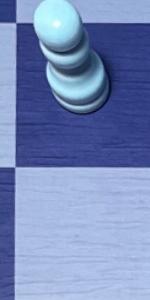
Label: Empty